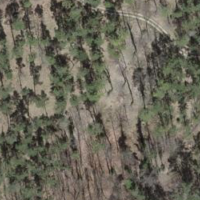
EUNIS habitat code: 41
Species observed at this site:
Pholidoptera griseoaptera
Platanthera bifolia
Ophrys apifera
Pararge aegeria
Pseudochorthippus parallelus
Plantago media
Gomphocerippus rufus
Anguis fragilis